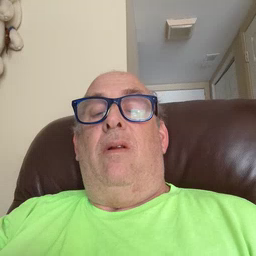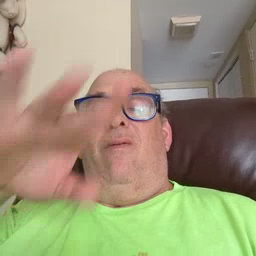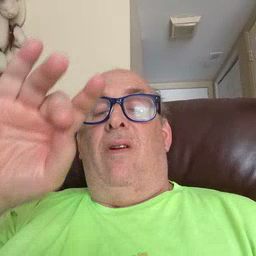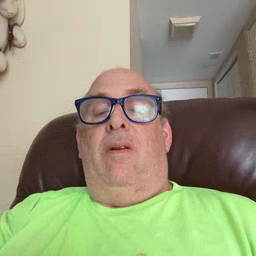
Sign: find